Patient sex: M
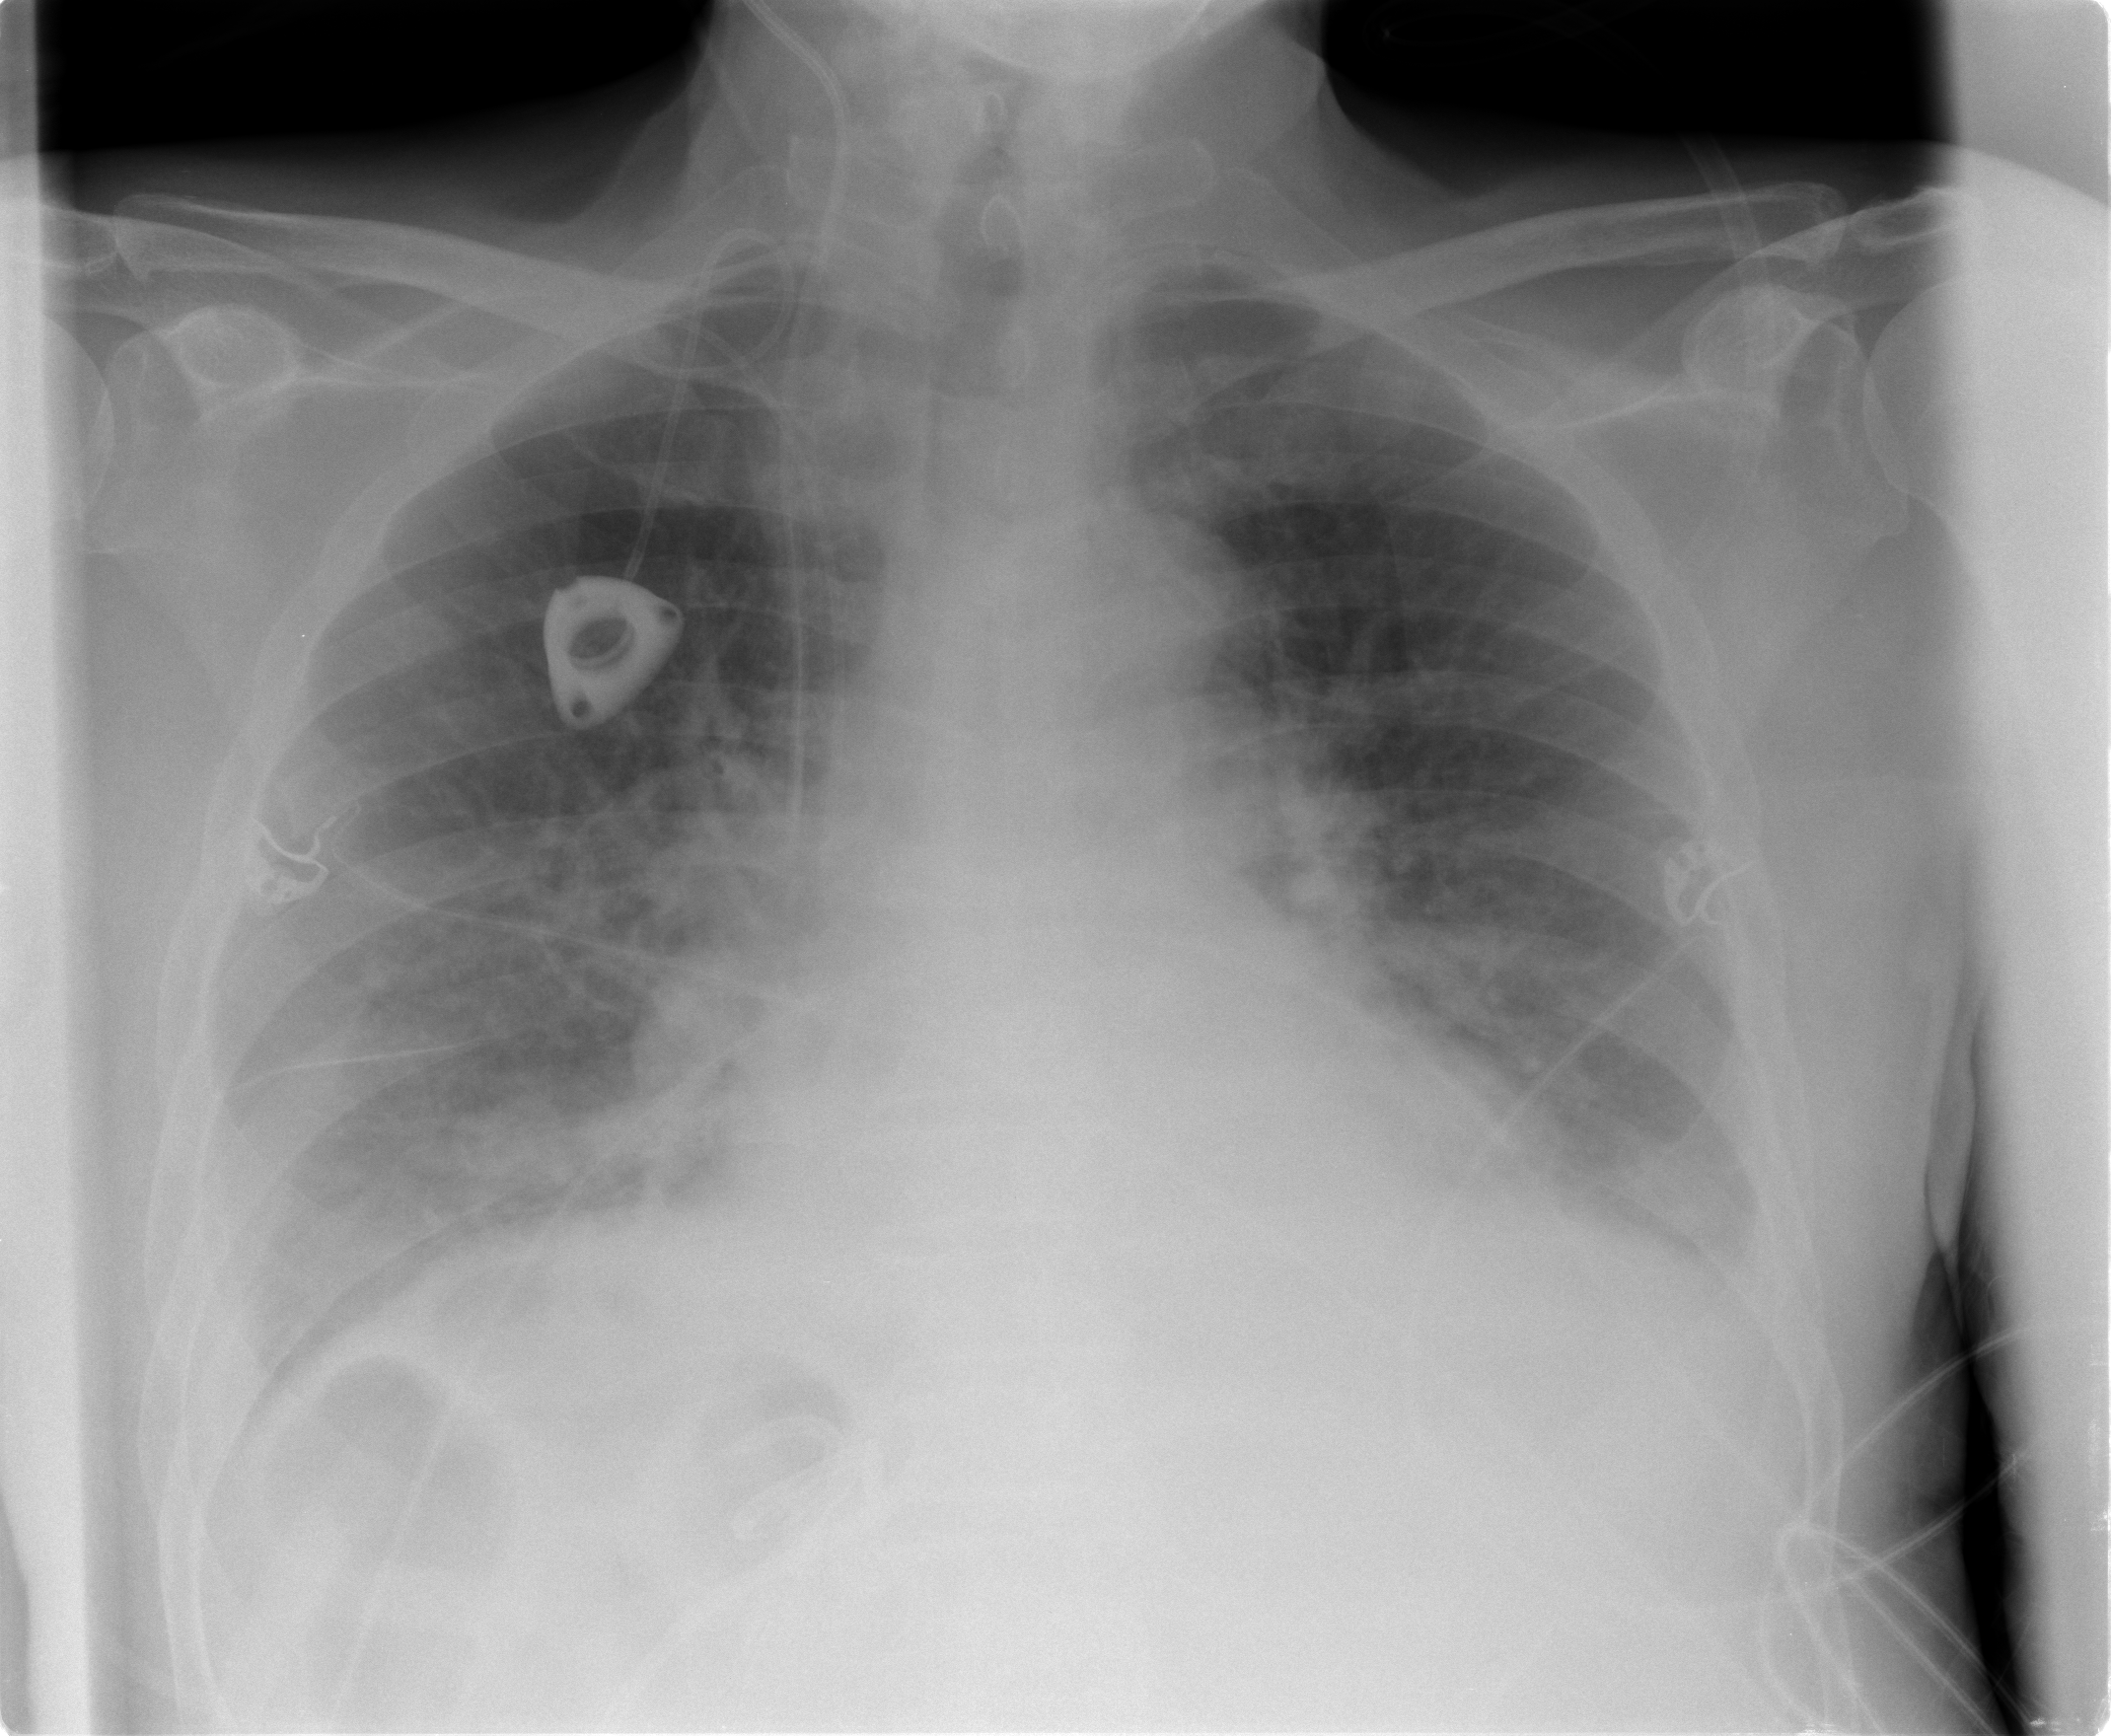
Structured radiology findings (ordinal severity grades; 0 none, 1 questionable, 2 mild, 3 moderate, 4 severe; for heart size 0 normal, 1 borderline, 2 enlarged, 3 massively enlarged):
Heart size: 0
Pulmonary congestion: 0
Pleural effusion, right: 2
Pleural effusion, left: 2
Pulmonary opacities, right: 2
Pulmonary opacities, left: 1
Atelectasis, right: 2
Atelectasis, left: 1